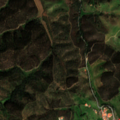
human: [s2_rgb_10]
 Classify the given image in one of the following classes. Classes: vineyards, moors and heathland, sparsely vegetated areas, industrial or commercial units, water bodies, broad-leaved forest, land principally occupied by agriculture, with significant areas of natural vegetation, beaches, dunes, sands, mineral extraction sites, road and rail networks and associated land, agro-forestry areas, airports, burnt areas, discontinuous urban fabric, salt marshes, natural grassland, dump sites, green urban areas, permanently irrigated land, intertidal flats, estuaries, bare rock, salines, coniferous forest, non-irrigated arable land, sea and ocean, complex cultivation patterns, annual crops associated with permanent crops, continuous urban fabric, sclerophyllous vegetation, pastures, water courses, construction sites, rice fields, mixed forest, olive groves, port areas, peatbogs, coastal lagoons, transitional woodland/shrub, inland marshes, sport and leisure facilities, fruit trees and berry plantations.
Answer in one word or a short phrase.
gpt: land principally occupied by agriculture, with significant areas of natural vegetation, broad-leaved forest, transitional woodland/shrub